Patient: sex M, age 17
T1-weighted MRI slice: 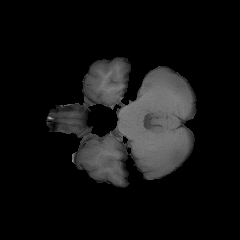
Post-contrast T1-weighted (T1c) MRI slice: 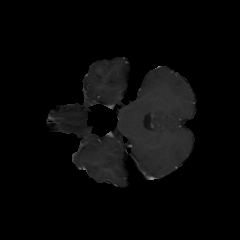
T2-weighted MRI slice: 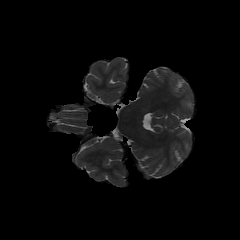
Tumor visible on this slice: no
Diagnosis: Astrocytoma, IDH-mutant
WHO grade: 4